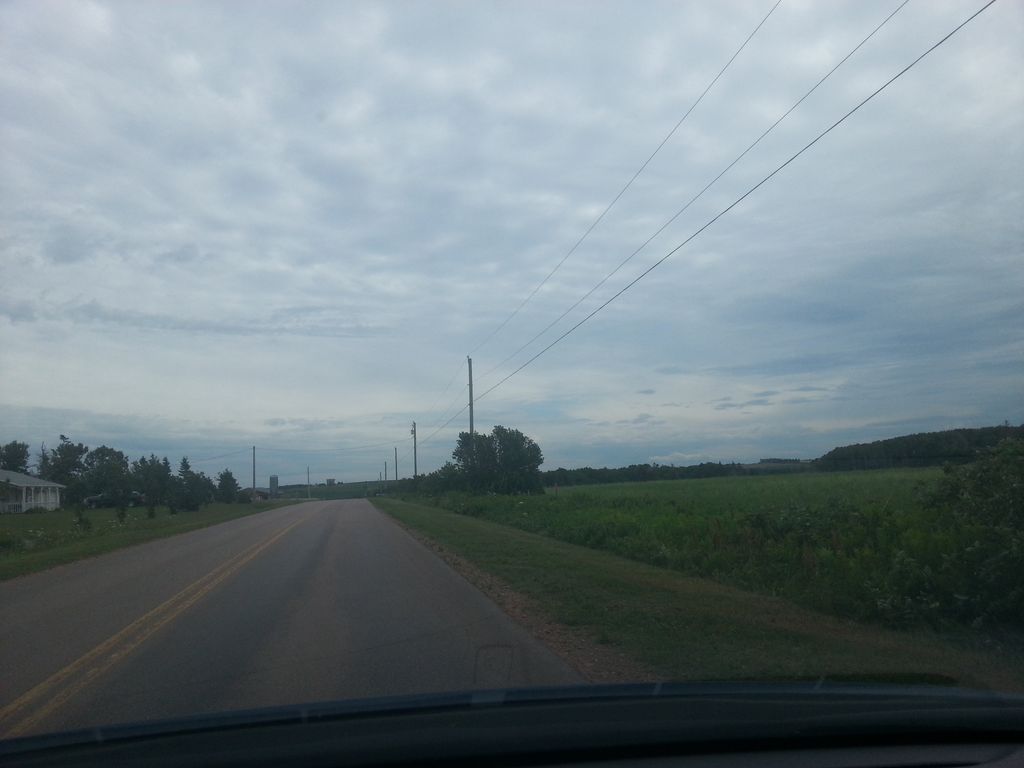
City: charlottetown